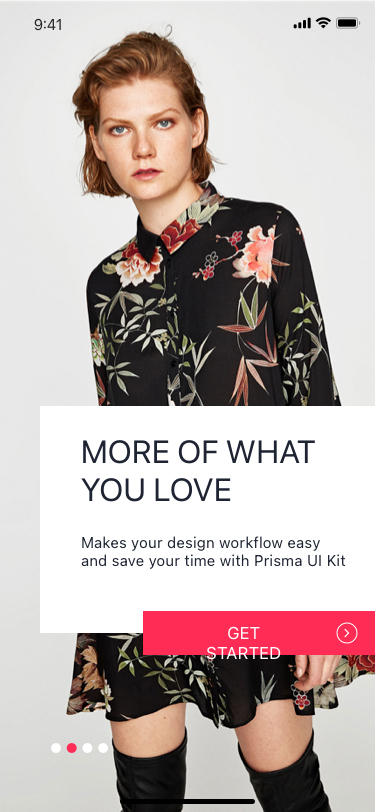
Text in this UI design:
Makes your design workflow easy and save your time with Prisma UI Kit
More of what you love
GET STARTED